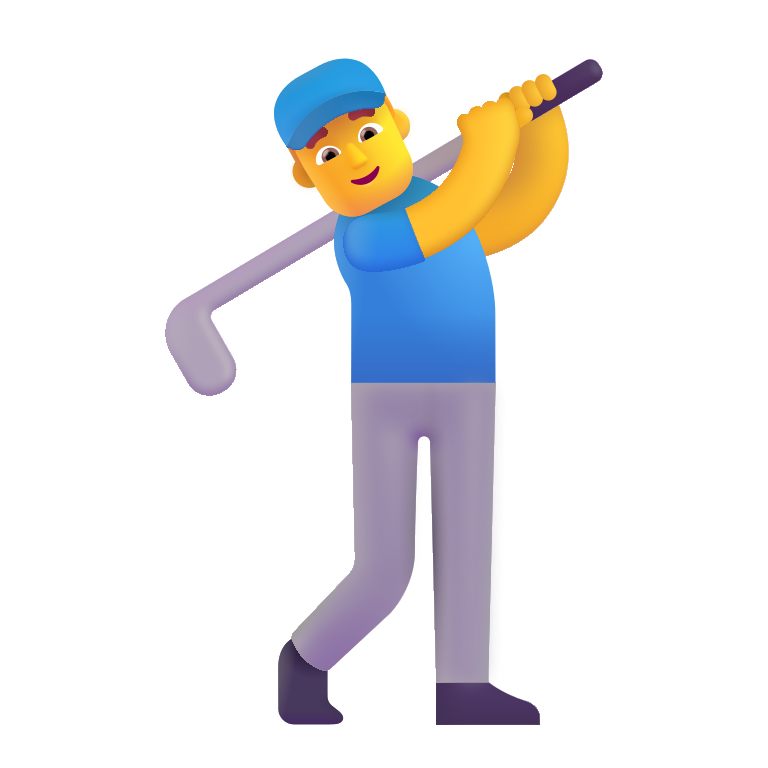
man golfing color default